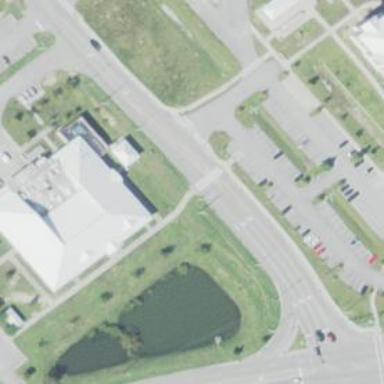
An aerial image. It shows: Fast food restaurant in building.